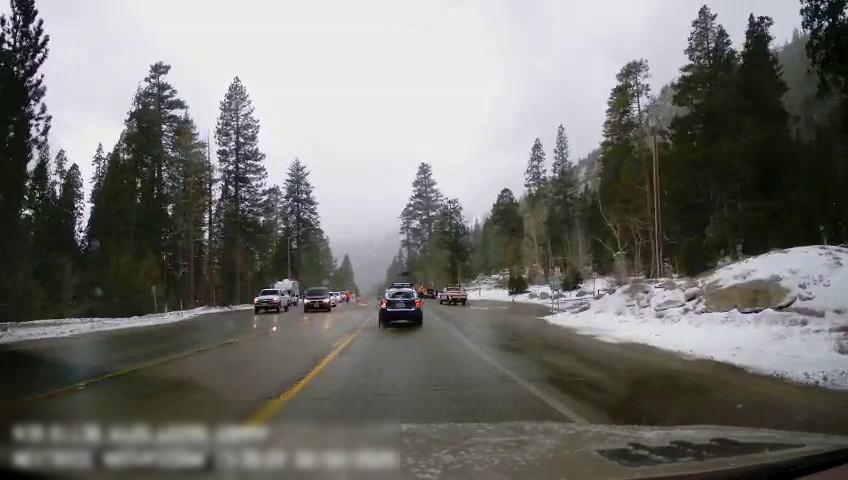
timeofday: Day
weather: Snowy
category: Drivable Space
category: Vehicles | Truck
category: Vehicles | Car
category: Vehicles | Truck
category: Pedestrians
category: Vehicles | Truck
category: Vehicles | Car
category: Vehicles | Car
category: Vehicles | Car
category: Vehicles | SUV
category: Pedestrians
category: Vehicles | SUV
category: Lanes | Current Lane
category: Lanes | Opposite Lane
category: Lanes | Opposite Lane
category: Lanes | Current Lane